Aerial crown-view tile of a tropical tree (Barro Colorado Island, Panama), acquired 20250616:
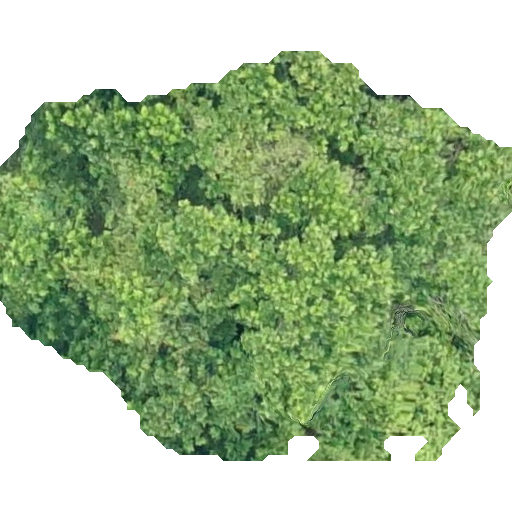
Species: Anacardium excelsum
GBIF accepted scientific name: Anacardium excelsum
Crown area: 237.779 m²